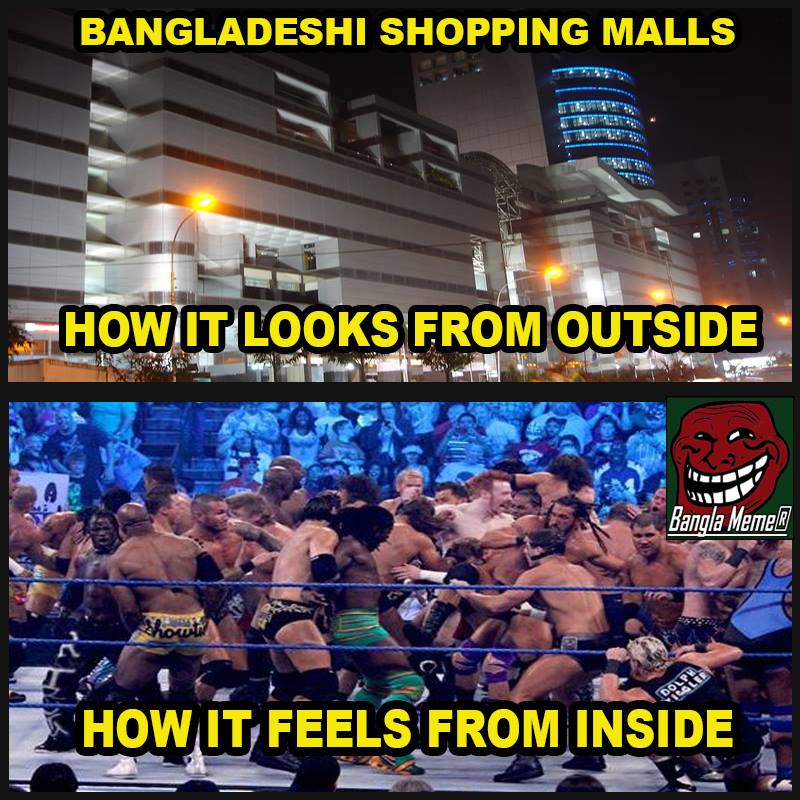
Caption: BANGLADEHSI SHOPPING MALLS    HOW IT LOOKS FROM OUTSIDE      HOW IT FEELS FROM INSIDE
Label: non-hate